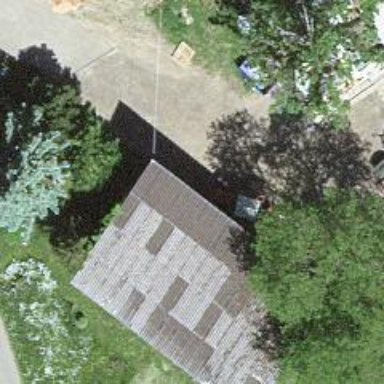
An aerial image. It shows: Rural barn.